RGB frame:
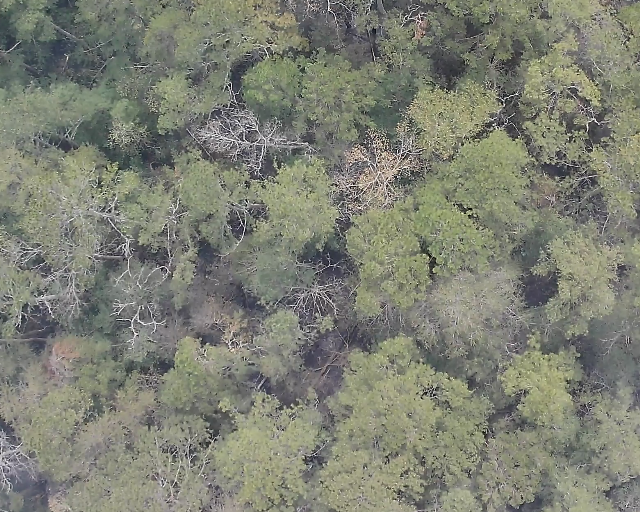
Thermal frame:
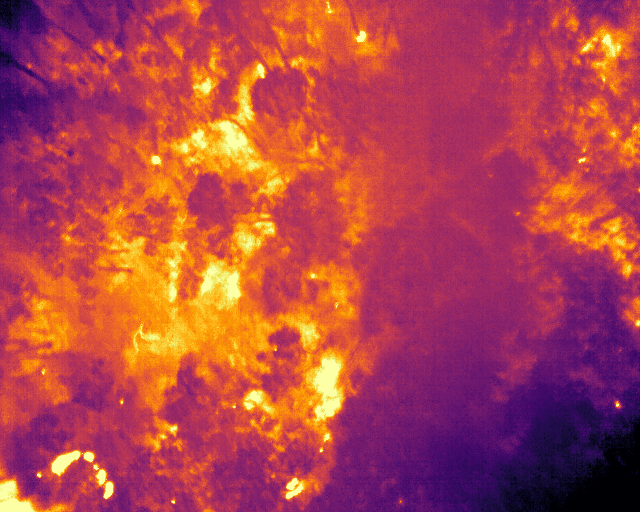
Captured: 2026-02-26 03:08:39
Pixels at or above 80 °C: 5 (fraction of frame: 1.52587890625e-05)